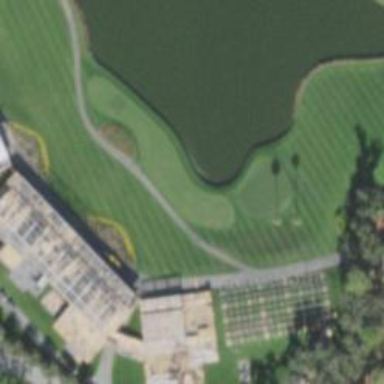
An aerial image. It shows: Grass area designated as golf tee.